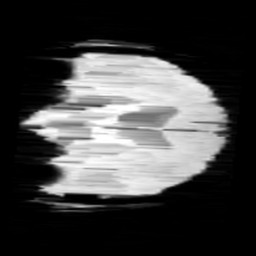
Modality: minIP
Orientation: coronal
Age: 12
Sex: female
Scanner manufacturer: siemens
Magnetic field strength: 3 T
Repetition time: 0.027 s
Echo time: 0.02 s